Question:
Sometimes A can be below line BC and sometimes above -> so sometimes rotate clockwise and sometimes counterclockwise. Angle ABC = 90 degrees.
vectors:
'''
A{x,y}
B{x,y}
C{x,y}
'''
are known
need calculate vector / line
'''
A'{x,y} / BA'
'''
here is bisector by 45degrees but idk what about x and y (or maybe all is bad? source: <URL>:
'''
local ux = A.x - B.x
local uy = A.y - B.y
local vx = C.x - B.x
local vy = C.y - B.y
local theta_u = math.atan2(ux, uy)
local theta_v = math.atan2(vx, vy)
local theta = (theta_u+theta_v)/2 --bisector
theta = theta * math.pi / 180
local x = math.cos(theta) * (x2?-x1?) - math.sin(theta) * (y2?-y1?) + x1?
local y = math.sin(theta) * (x2?-x1?) + math.cos(theta) * (y2?-y1?) + y1?
'''
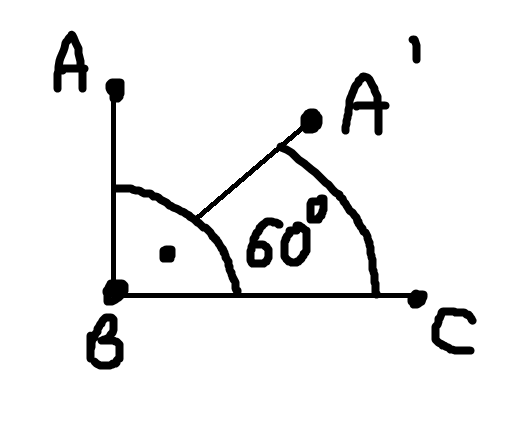
Answer: So in this case, 'C' is irrelevant, what you want is rotating vector 'BA' around 'B' clockwise by 30 degrees. See <URL> how to do, you don't need 'atan' function, it's bad in terms of numerical precision.
Here is the code, input point 'a' and 'b', return the rotated point 'a'':
'''
function rotate(a, b)
local ba_x = a.x - b.x
local ba_y = a.y - b.y
local x = (math.sqrt(3) * ba_x + ba_y)/2
local y = (-ba_x + math.sqrt(3) * ba_y)/2
local ap = {}
ap.x = b.x + x
ap.y = b.y + y
return ap
end
'''
'''
function cross(v1, v2)
return v1.x*v2.y - v2.x*v1.y
end
function make_vec(a, b)
local r = {}
r.x = b.x - a.x
r.y = b.y - a.y
return r
end
function rotate(a, b, c)
local ba_x = a.x - b.x
local ba_y = a.y - b.y
local x, y
if cross(make_vec(b, c), make_vec(b, a)) > 0 then
x = (math.sqrt(3) * ba_x + ba_y)/2
y = (-ba_x + math.sqrt(3) * ba_y)/2
else
x = (math.sqrt(3) * ba_x - ba_y)/2
y = (ba_x + math.sqrt(3) * ba_y)/2
end
local ap = {}
ap.x = b.x + x
ap.y = b.y + y
return ap
end
'''